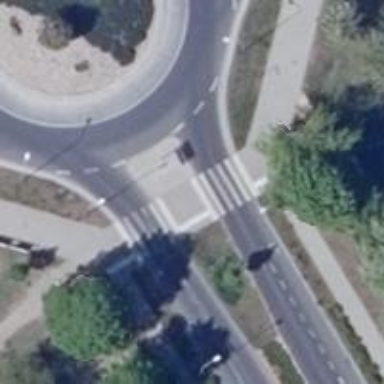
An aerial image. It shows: Uncontrolled zebra crossing.